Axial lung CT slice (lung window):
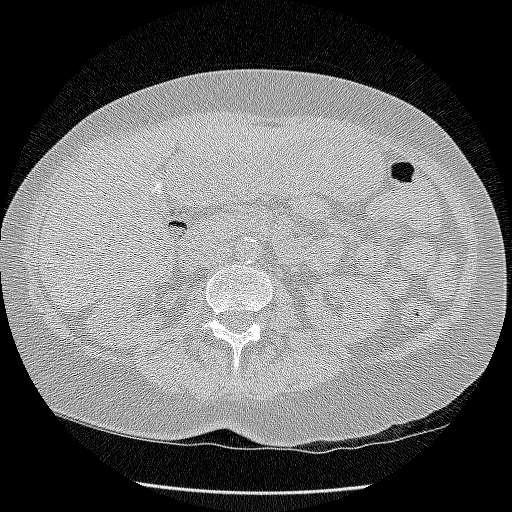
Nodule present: no